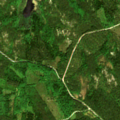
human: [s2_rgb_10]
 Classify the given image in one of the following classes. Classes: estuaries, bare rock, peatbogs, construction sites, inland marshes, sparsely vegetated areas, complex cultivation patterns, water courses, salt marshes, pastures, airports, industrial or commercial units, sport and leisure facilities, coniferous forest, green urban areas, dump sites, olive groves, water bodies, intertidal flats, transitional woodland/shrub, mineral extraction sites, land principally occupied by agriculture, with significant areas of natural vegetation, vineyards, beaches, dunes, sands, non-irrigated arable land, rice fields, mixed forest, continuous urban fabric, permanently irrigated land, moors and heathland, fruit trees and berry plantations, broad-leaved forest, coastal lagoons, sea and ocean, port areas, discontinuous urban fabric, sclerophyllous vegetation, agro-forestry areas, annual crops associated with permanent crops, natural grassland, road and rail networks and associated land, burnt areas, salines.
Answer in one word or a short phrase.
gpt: coniferous forest, mixed forest, peatbogs